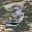
Label: 3